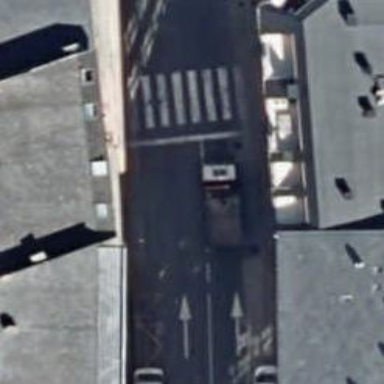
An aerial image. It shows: Road with traffic signals at crossing.